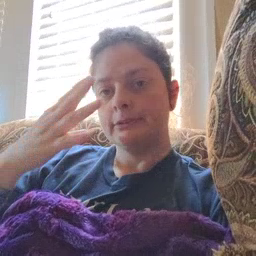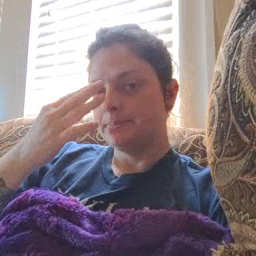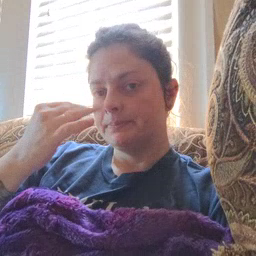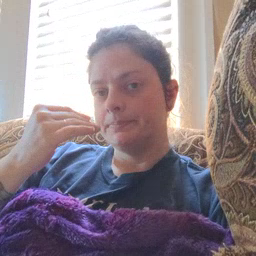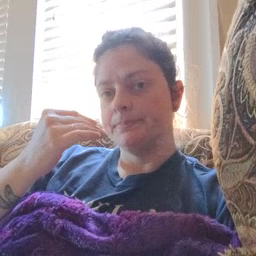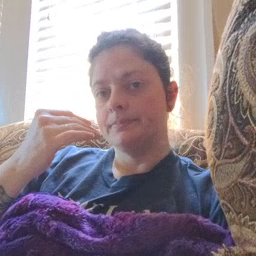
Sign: sleepy